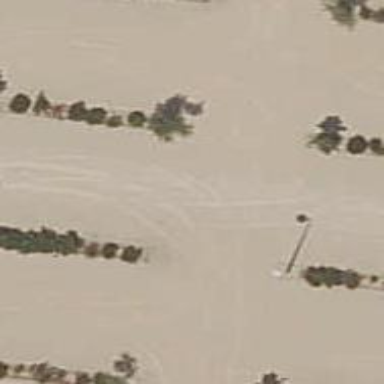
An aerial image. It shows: Parking aisle with sandy surface. The road is designated as service road.